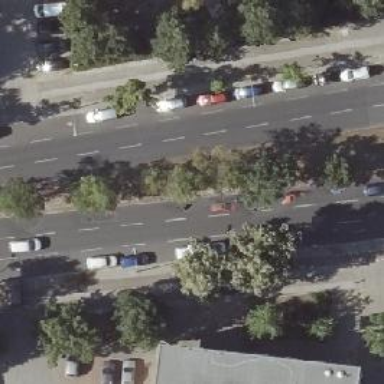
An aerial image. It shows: Secondary road with asphalt surface. There is cycle track on the right side of the road.